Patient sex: M
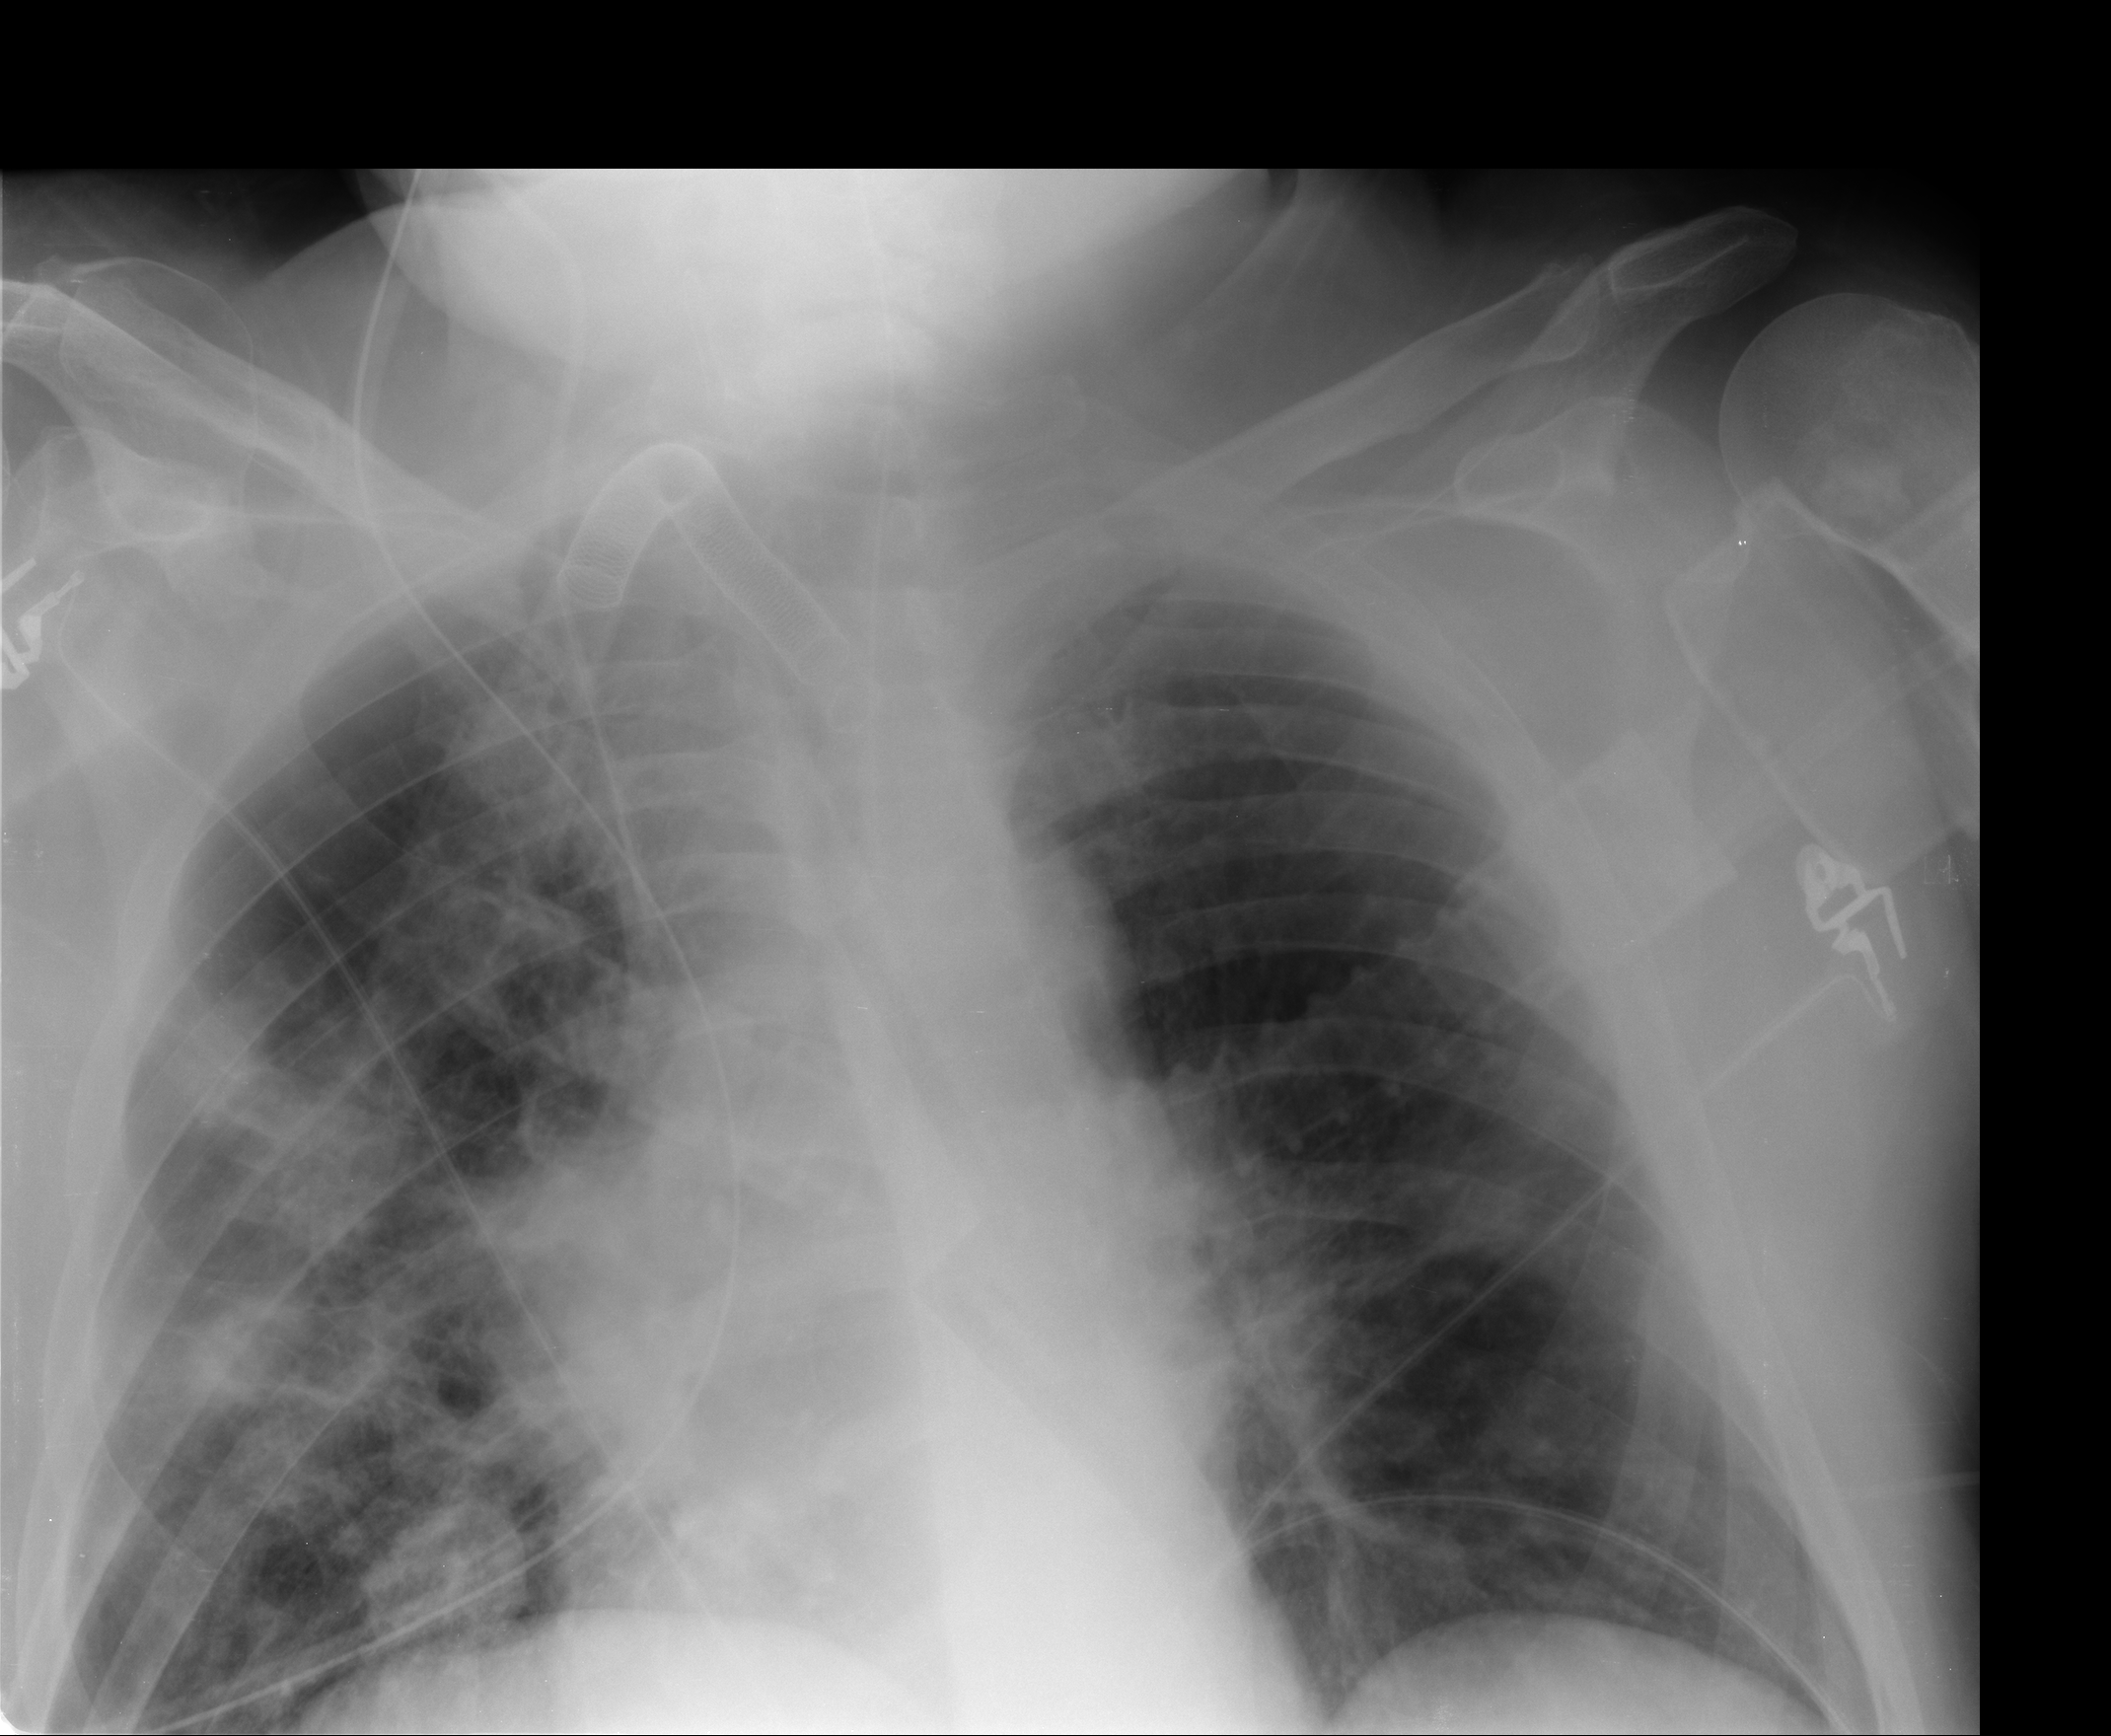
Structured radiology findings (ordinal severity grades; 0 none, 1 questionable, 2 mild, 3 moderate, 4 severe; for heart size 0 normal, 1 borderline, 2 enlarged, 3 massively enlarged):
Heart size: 0
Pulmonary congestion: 1
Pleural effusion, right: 0
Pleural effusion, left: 0
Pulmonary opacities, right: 3
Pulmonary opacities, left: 0
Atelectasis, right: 2
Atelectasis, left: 2